Question: my problem is that have 2 disabled inputs inside my reactive form but I want my form to still get their values.
They have values because they are set with functions : findStudentLastName() findStudentFirstName() which take the value of the input '<input type="text" class="form-control" placeholder="Identifiant" required formControlName="id" list="id" #ref>'.
Hope you can help me.
Here a part of my form :
'''
<div formArrayName="students">
<div style="margin-top:5px; margin-bottom:5px;"
*ngFor="let student of classForm.get('students')['controls']; let i=index">
<hr>
<legend>
<h4>Etudiant(e) {{i+1}} :</h4>
</legend>
<fieldset>
<div [formGroupName]="i">
<button type="button" class="btn btn-danger float-right" style="margin-top:32px;"
(click)="deleteStudent(i)">
<i class="fas fa-trash-alt" style="font-size: 20px;" aria-hidden="true"></i>
</button>
<div class="form-group form-row">
<div class="col-md-4 mb-3">
<label>Identifiant</label>
<div class="input-group">
<input type="text" class="form-control" placeholder="Identifiant" required
formControlName="id" list="id" #ref>
<datalist id="id">
<option *ngFor="let idS of studentsArr | keyvalue" value="{{idS.key}}"></option>
</datalist>
</div>
</div>
<div class="col-md-4 mb-3">
<label>First name</label>
<input type="text" class="form-control" name="firstname" formControlName="firstname" [value]="findStudentFirstName(ref.value)" required [attr.disabled]="true">
</div>
<div class="col-md-4 mb-3">
<label>Last name</label>
<input type="text" class="form-control" name="lastname" formControlName="lastname" [value]="findStudentLastName(ref.value)" required [attr.disabled]="true">
</div>
</div>
</div>
</fieldset>
</div>
</div>
'''
Here a part of my TS :
'''
data = {
name: "",
students: [
{
id: "",
firstname: "",
lastname:""
}
]
}
studentsArr: Record <string, [string, string]> = {
jhdoe: ["Jhon","DOE"],
jadoe: ["Jane","DOE"],
adurand: ["Albert","DURAND"]
}
findStudentFirstName(id: string):string {
if(this.studentsArr[id] != undefined) {
return this.studentsArr[id][0];
}
}
findStudentLastName(id: string):string {
if(this.studentsArr[id] != undefined) {
return this.studentsArr[id][1];
}
}
constructor(private fb: FormBuilder) {
this.classForm = this.fb.group({
name: ['', Validators.required],
students: this.fb.array([])
})
this.setStudents();
}
setStudents() {
let control = <FormArray>this.classForm.controls.students;
this.data.students.forEach(x => {
control.push(this.fb.group({
id: x.id,
firstname: x.firstname,
lastname: x.lastname
}))
})
}
addNewStudent() {
let control = <FormArray>this.classForm.controls.students;
control.push(
this.fb.group({
id: ['', Validators.required],
firstname: ['', Validators.required],
lastname: ['', Validators.required]
})
)
$('.toastS').toast('show');
$(document).ready(function () { $(document).scrollTop($(document).height()) });
}
'''
What I get when i enter a correct "id" of student :

What I want to have when i enter a correct student "id" :
'''
{
"name": "",
"students": [
{
"id": "jadoe",
"firstname": "Jane",
"lastname": "DOE"
}
]
}
'''
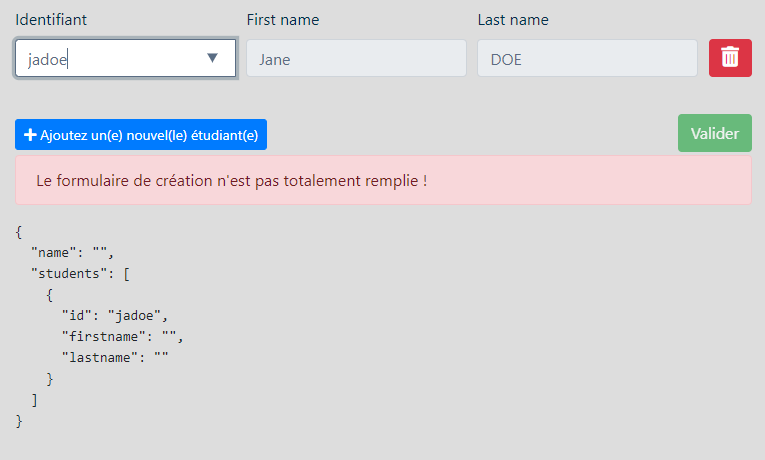
Answer: So i finnaly find a solution to my problem.
In my previous code I was getting the value of this input : '<input type="text" class="form-control" placeholder="Identifiant" required formControlName="id" list="id" #ref>'
and using it as a parameter of a function to set the and input of a entry '<input type="text" class="form-control" name="firstname" formControlName="firstname" [value]="findStudentFirstName(ref.value)" required [attr.disabled]="true">'
but it wasn't changing the value in the form ( only the actual input value ) ... so I create a new function and remove the others from my lastname and firstname inputs :
'''
applyNames() {
const formLines = this.classForm.get('students') as FormArray;
formLines.controls.forEach(control => {
control.get('firstname').setValue(this.findStudentFirstName(control.get('id').value));
control.get('lastname').setValue(this.findStudentLastName(control.get('id').value))
});
}
'''
and use it in the first input :
'<input type="text" class="form-control" placeholder="Identifiant" required formControlName="id" list="id" (input)="applyNames()">'
And this way it actually change both the value in the input and the value in the form.